Question: I am exporting the results of a query from SQL Server. I half successful in doing it coz I have 1 problem. The HTML codes or interface of the page gets included in the exported .csv file. How do I remove it from the exported file? I have the codes below to give you an idea :)
---
> Also, if you have other tips on how can I improve this thing, like I
want it to be in Excel Format (xlsx), please guide me :)

'''
<html>
<head>
<title>Generate Report</title>
<script>
function MessageBox()
{
alert('Clicked!');
}
</script>
</head>
<body>
<form method='post'>
<input type='date' name='dateStart'> <input type='date' name='dateEnd'>
<input type='submit' name='btnSubmit' onclick='MessageBox()'> <br>
</form>
</body>
</html>";
<?php
include "db.php";
$con = SetConn();
if(isset($_POST['btnSubmit']))
{
header("Content-type: text/csv; charset=UTF-8");
header('Content-Disposition: attachment; filename=Export.csv');
$start = $_POST['dateStart'];
$end = $_POST['dateEnd'];
$user_query = sqlsrv_query($con, "SELECT TOP 100 * FROM [db_nps].[dbo].[survey_report] WHERE (time_stamp >= '$start' and time_stamp <= '$end')");
//While loop to fetch the records
$contents = "it_id, it_site, it_oraclenumber, it_lastname, it_firstname, ttsd_number
";
while($row = sqlsrv_fetch_array($user_query, SQLSRV_FETCH_ASSOC))
{
$contents.=$row['it_id'].",";
$contents.=$row['it_site'].",";
$contents.=$row['it_oraclenumber'].",";
$contents.=$row['it_lastname'].",";
$contents.=$row['it_firstname'].",";
$contents.=$row['ttsd_number']."
";
}
$contents_final = chr(255).chr(254).mb_convert_encoding($contents, "UTF-16LE","UTF-8");
print $contents_final;
}
?>
'''
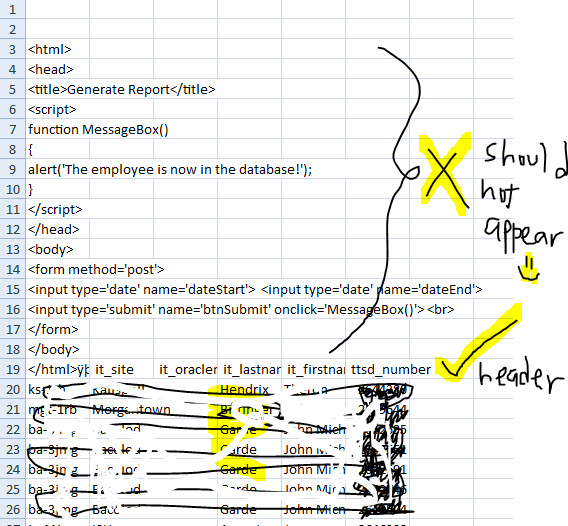
Answer: You are telling PHP to use everything echoed as the content for your CSV file. Yes, you are doing so after you echo your HTML, but it doesn't matter; it is all processed at the same time.
---
## Let me Explain:
When you use the 'header()' method, you are telling the browser that the content it is receiving is of a certain type. In your case, you are telling it that the content it is to receive is a CSV document that it should download.
'header()''print''readFile'.
So essentially what your browser is doing is reading the entirety of the page, as plain text for a CSV document. Remember that while PHP will process itself in order, the browser receives all of the information from the server , and since you are telling it to download the document as a CSV, it takes the whole page.
---
## So what do you do?
My advice to you is to put the printing code in a separate external PHP document and link to it, rather than trying to do it on a page that echoes HTML.